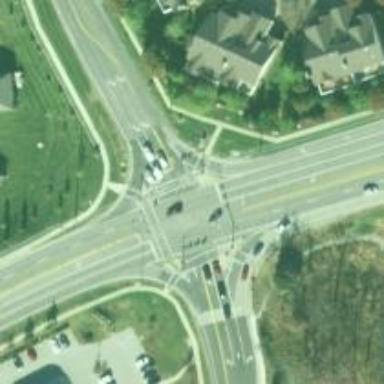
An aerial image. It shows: Crossing with marked lines on the road.